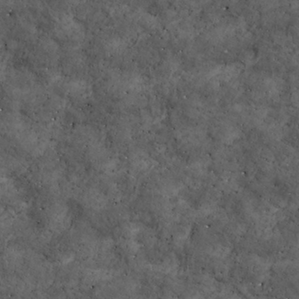
Label: non_frost